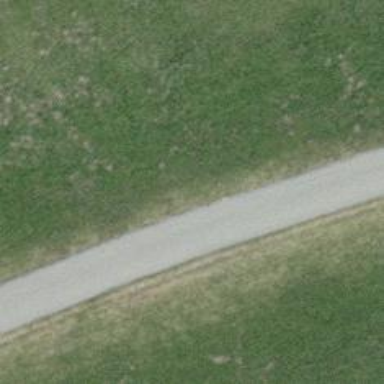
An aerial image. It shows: Well-maintained track road with grade 1 tracktype.